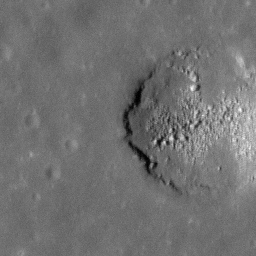
Pit: North Procellarum 2 Pit
Host crater: Oceanus Procellarum
Host type: mare
Lunar coordinates: latitude 35.343, longitude 314.345